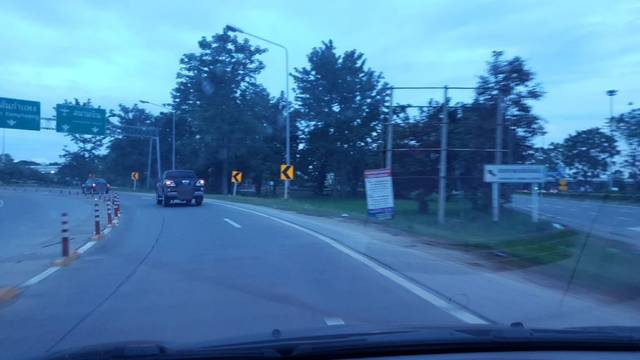
Region: Thailand
Coordinates: 18.767, 99.029